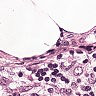
Metastatic tissue present: no